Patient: sex F, age 19
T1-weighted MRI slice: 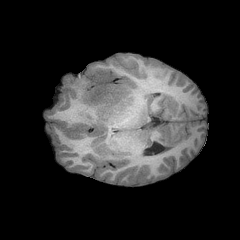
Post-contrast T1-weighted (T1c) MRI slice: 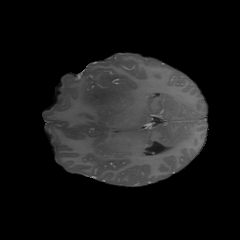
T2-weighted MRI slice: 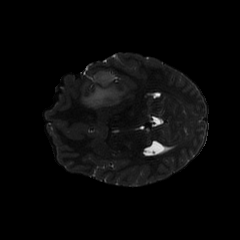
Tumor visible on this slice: yes
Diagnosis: Astrocytoma, IDH-mutant
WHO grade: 4